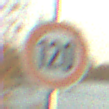
Verkehrszeichen: Geschwindigkeit120
Umgebung: Outdoor, RoadRail
Tageszeit: SunriseSunset
Wetter: PartlyCloudy
Licht: Natural
Jahreszeit: NotSpecified
Kontrast: HighContrast